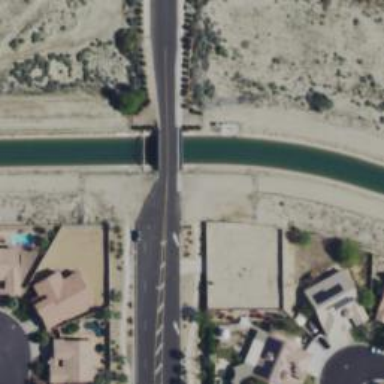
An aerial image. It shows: Culvert tunnel crossing over canal.